Question: How can correctly left-justify (within a field of fixed length) a color string using <URL>? Here is a sample program:
'''
use strict;
use warnings;
use Term::ANSIColor;
my $str1 = "Hello";
my $str2 = (color("bold red") . $str1 . color("reset"));
printf "%-10s : ok
", $str1;
printf "%-10s : ok
", $str2;
'''
Output:

Expected output: I would like the '"ok"' fields to be vertically aligned.
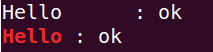
Answer: the issue is that when you add colour to the str2, it casues the string to be prefixed with chars before the word which set the colour and then postfixed with chars after the word to reset the color. When you print these, of course you dont see these extra chars. As your shell interprets them and prints only the string text in the color you chose.
we can see the length of each string here.
'''
use strict;
use warnings;
use Term::ANSIColor;
my $str1 = "Hello";
my $str2 = (color("bold red") . $str1 . color("reset"));
print "length of str1 is: ", length($str1), "
";
print "length of str2 is: ", length($str2), "
";
printf "%-10s : ok
", $str1;
printf "%-10s : ok
", $str2;
'''
'''
length of str1 is: 5
length of str2 is: 16
Hello : ok
Hello : ok
'''
When your 'printf' evaluates the length of '$str2' it sees it as 16, since this is larger than 10 then it sees no need to pad it with any spaces.
So as @tjd said in his comment you would need to rethink your approach to put the colour in the formatting rather than putting it in the data its self